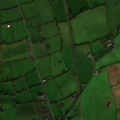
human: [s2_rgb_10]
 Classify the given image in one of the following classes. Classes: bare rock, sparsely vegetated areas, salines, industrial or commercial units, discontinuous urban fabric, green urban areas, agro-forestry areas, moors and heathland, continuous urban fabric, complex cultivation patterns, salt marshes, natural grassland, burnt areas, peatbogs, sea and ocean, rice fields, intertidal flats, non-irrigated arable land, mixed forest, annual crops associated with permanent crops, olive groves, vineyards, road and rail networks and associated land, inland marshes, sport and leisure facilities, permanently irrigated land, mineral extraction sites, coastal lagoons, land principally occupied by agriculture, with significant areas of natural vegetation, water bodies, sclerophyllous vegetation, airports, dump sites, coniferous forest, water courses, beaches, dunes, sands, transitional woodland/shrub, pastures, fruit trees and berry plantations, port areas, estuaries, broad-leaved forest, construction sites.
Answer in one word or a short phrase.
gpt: pastures